Question: I'm using <URL> to make a and at the I want to put the .
I have the (which are really rectangles)
'$x1'
'$y1'
'$x2'
'$y2'
'$imagesx'
'$imagesy'
'$font_size'
Also, The

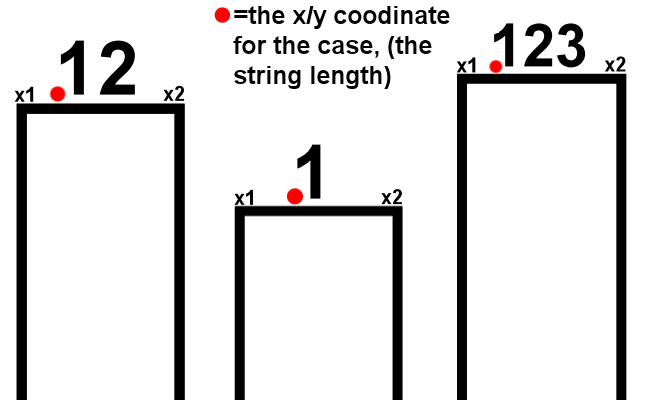
Answer: Do it like this. Remember to place the font file "arial.ttf" in current directory:
'''
<?php
// Create a 650x150 image and create two colors
$im = imagecreatetruecolor(650, 150);
$white = imagecolorallocate($im, 255, 255, 255);
$black = imagecolorallocate($im, 0, 0, 0);
// Set the background to be white
imagefilledrectangle($im, 0, 0, 649, 149, $white);
// Path to our font file
$font = './arial.ttf';
//test it out
for($i=2;$i<10;$i++)
WriteTextForMe($im, $font, str_repeat($i, $i), -140 + ($i*80), 70 + rand(-30, 30), -160 + (($i+1)*80), 150, $black);
//this function does the magic
function WriteTextForMe($im, $font, $text, $x1, $y1, $x2, $y2, $allocatedcolor)
{
//draw bars
imagesetthickness($im, 2);
imagerectangle($im, $x1, $y1, $x2, $y2, imagecolorallocate($im, 100,100,100));
//draw text with dynamic stretching
$maxwidth = $x2 - $x1;
for($size = 1; true; $size+=1)
{
$bbox = imagettfbbox($size, 0, $font, $text);
$width = $bbox[2] - $bbox[0];
if($width - $maxwidth > 0)
{
$drawsize = $size - 1;
$drawX = $x1 + $lastdifference / 2;
break;
}
$lastdifference = $maxwidth - $width;
}
$size--;
imagettftext($im, $drawsize, 0, $drawX, $y1 - 2, $allocatedcolor, $font, $text);
}
// Output to browser
header('Content-type: image/png');
imagepng($im);
imagedestroy($im);
?>
'''
It uses 'imagettfbbox' function to get width of the text, then loops over the font size to get correct size, centers it and displays it.